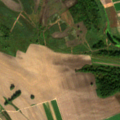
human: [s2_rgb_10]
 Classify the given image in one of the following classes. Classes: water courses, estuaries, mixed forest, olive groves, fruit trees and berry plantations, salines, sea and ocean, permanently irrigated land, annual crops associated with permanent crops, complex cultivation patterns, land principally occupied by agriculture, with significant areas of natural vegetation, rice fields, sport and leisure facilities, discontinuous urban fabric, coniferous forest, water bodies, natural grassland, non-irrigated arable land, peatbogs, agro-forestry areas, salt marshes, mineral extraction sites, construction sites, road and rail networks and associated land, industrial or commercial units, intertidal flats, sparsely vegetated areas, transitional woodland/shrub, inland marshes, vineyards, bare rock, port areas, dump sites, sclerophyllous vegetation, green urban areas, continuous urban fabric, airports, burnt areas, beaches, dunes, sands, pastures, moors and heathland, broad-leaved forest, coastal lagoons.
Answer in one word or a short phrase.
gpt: non-irrigated arable land, transitional woodland/shrub, inland marshes